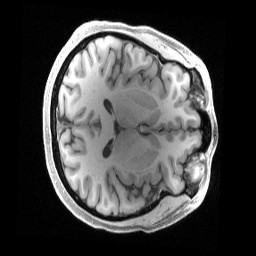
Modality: T1w
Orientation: axial
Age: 38
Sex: female
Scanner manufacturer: siemens
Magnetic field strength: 3 T
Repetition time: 2.4 s
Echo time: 0.00222 s